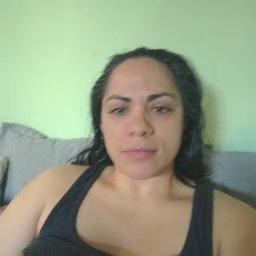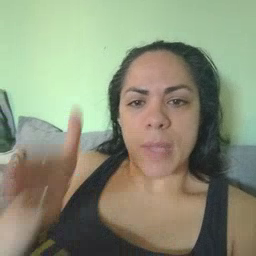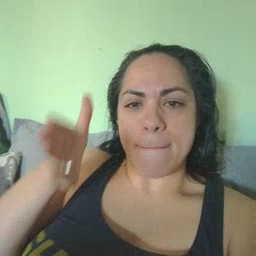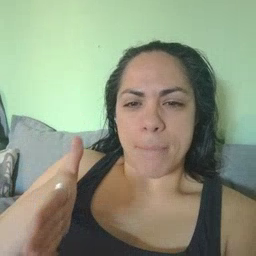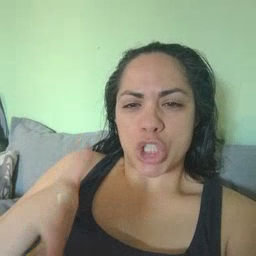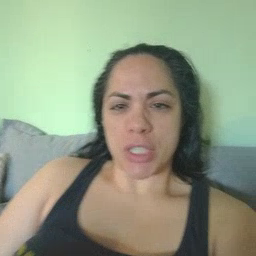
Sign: person